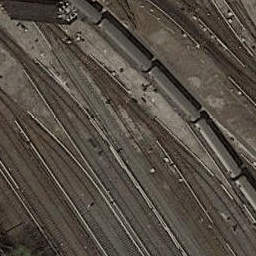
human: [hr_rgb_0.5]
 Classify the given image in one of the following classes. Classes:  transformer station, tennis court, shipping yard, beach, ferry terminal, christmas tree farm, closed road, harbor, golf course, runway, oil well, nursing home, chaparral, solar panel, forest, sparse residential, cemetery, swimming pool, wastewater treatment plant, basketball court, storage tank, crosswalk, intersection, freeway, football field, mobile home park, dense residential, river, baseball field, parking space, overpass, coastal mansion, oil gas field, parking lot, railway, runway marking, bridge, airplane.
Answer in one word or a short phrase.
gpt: railway